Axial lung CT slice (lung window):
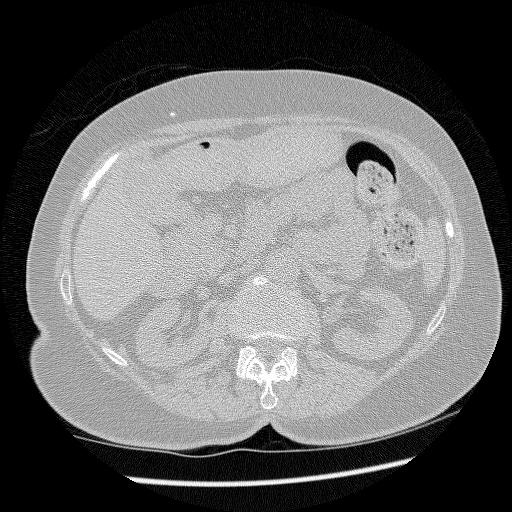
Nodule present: no